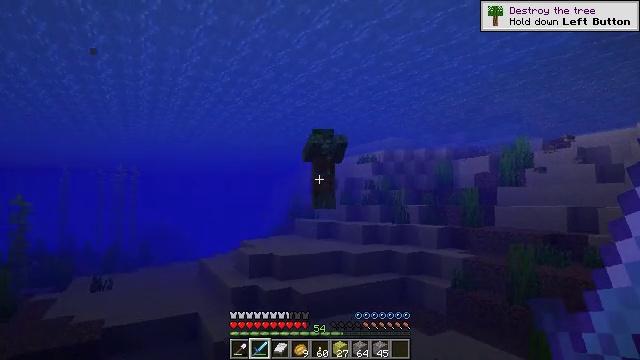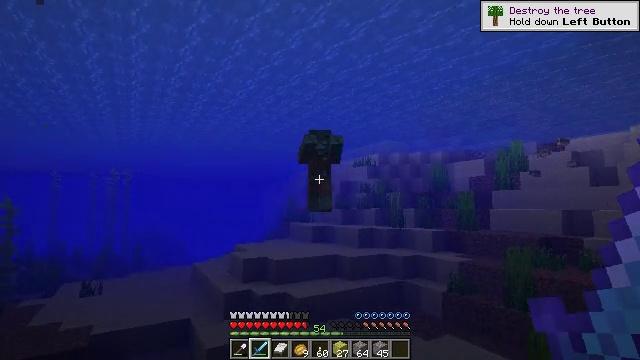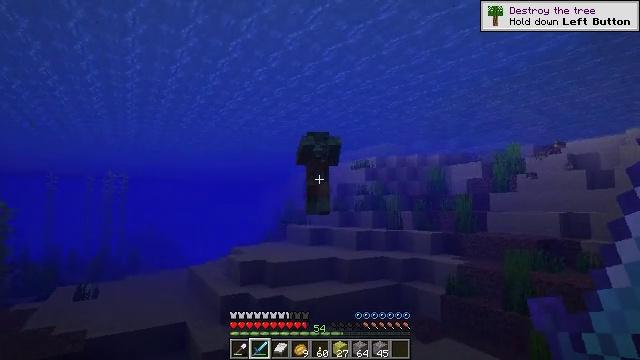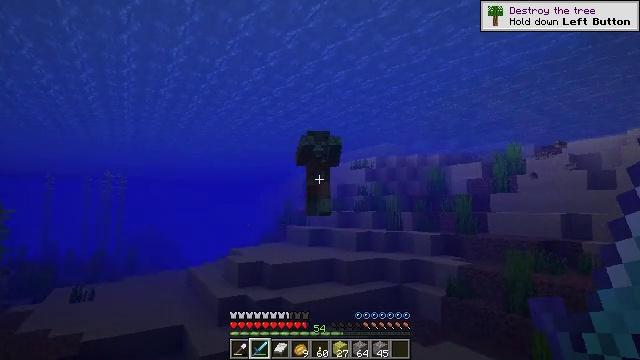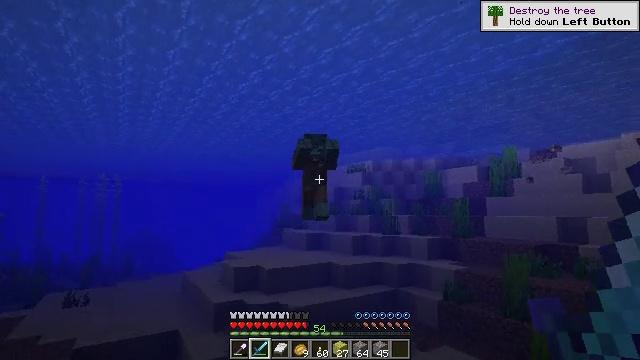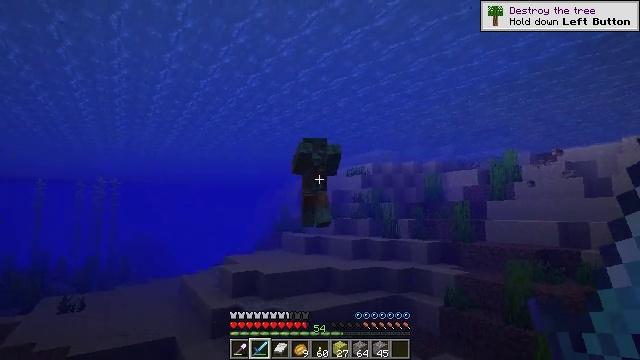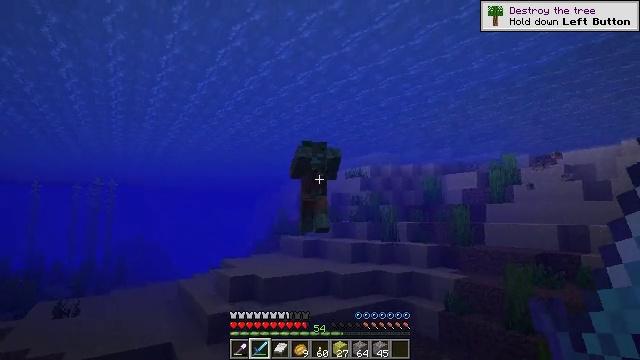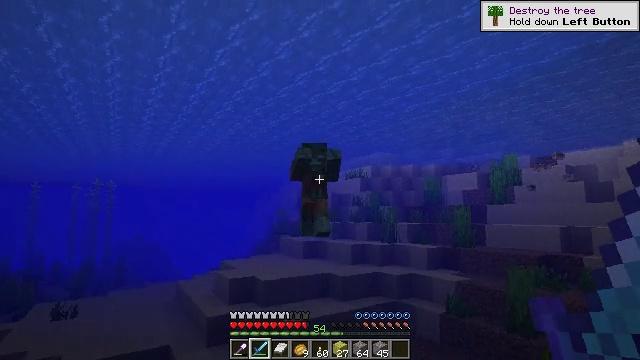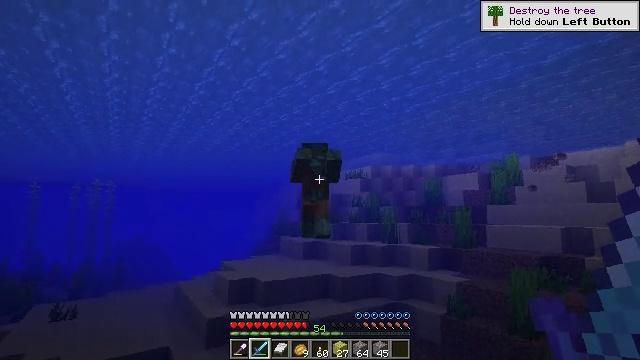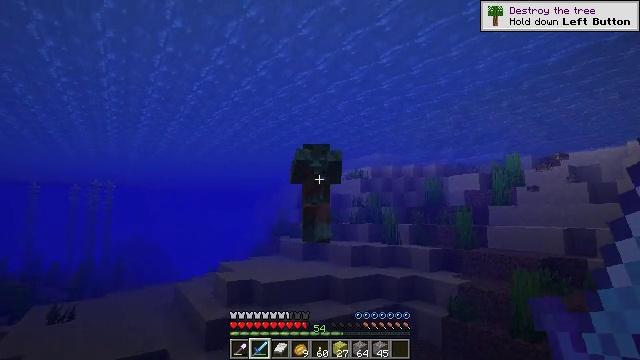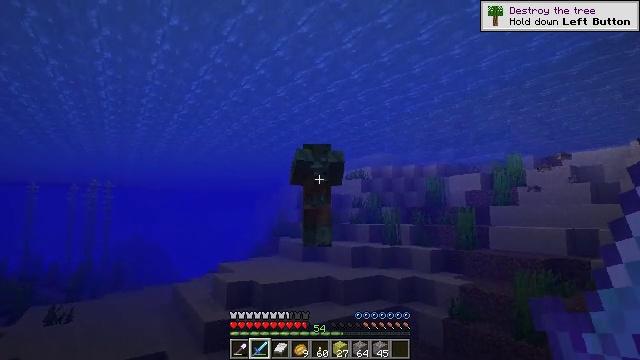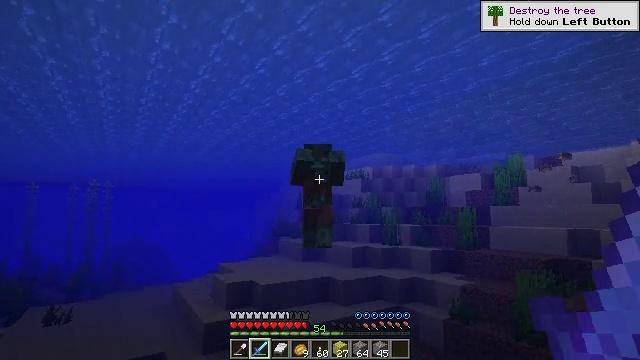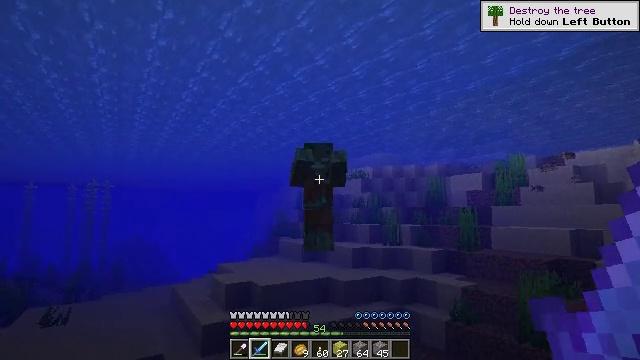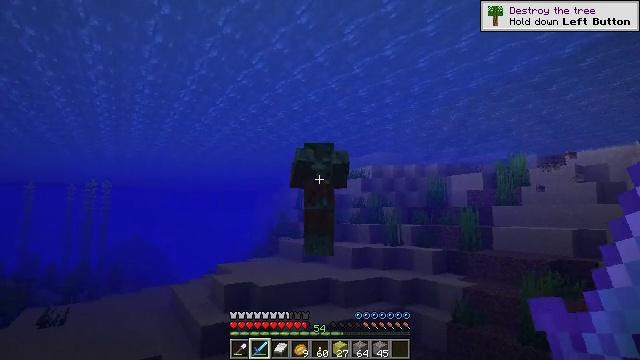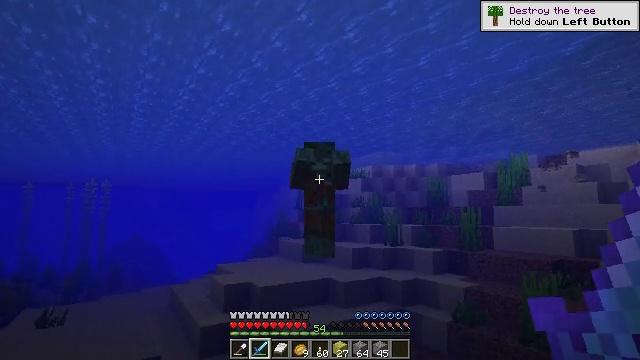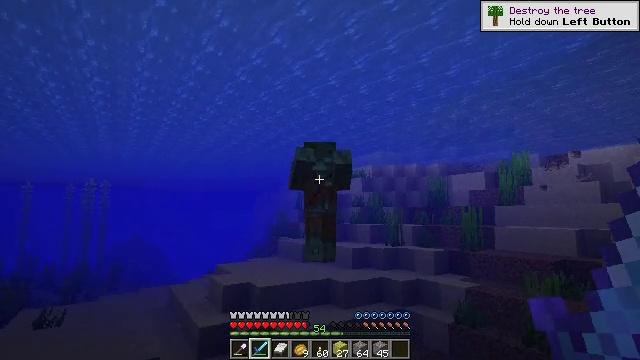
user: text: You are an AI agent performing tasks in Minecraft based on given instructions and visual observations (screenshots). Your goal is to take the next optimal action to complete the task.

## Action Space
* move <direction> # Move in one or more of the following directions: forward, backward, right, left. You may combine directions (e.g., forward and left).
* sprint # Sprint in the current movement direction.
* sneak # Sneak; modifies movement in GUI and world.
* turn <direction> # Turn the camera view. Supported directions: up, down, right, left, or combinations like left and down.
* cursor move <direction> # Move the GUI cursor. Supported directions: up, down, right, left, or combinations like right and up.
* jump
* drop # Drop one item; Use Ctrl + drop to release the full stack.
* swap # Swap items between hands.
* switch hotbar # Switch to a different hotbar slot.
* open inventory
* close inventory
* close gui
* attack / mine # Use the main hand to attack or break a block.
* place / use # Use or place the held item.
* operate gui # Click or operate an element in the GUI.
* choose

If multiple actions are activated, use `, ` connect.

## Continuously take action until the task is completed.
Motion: motion action
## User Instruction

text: Eliminate the undead.
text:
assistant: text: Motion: move forward
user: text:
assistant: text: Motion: move forward, jump
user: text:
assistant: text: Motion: move forward, jump
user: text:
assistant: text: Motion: move forward, jump
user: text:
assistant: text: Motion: move forward, jump
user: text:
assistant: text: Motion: move forward
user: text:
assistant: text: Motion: move forward
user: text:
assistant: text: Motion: move forward
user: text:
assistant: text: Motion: move forward
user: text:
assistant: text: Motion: move forward
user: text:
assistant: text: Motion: move forward
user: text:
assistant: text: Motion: move forward
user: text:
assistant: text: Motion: move forward
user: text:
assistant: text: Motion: move forward
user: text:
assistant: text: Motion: move forward
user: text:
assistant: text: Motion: move forward
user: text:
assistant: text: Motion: move forward
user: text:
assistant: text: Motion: move forward
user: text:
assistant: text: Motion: move forward
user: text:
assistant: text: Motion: move forward
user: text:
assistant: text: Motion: move forward
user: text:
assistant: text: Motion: move forward, attack / mine
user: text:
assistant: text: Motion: move forward, attack / mine
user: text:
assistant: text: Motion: move forward, attack / mine
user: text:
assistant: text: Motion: attack / mine
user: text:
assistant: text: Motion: turn down
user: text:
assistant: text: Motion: turn down
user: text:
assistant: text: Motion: turn down
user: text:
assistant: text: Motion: turn down
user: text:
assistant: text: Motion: turn down